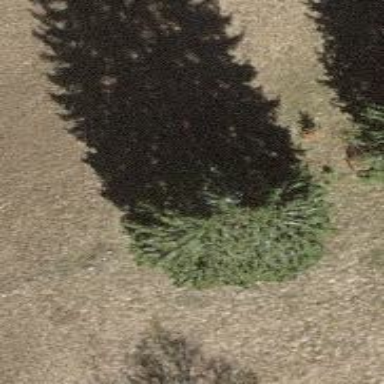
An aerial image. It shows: Needle-leaved tree in nature.